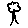
Label: tree